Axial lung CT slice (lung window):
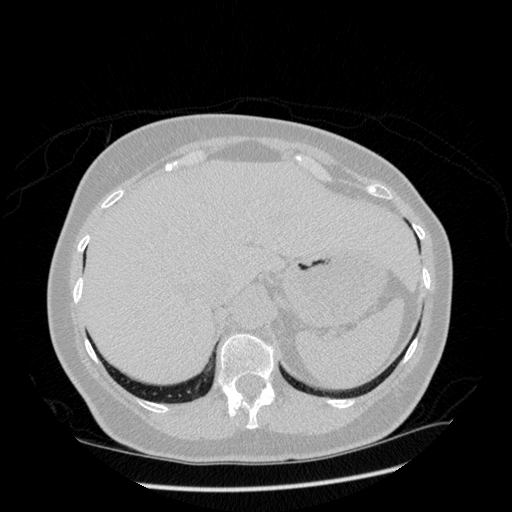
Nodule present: no